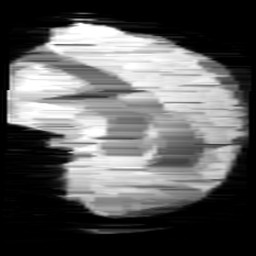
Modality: minIP
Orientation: sagittal
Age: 9
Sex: female
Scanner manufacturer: siemens
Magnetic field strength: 3 T
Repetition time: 0.027 s
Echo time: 0.02 s